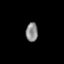
Tissue: prostate
Cell type: B cells
Senescence score: 0.7671
Nuclear area (px): 218
Mean DAPI intensity: 141.078